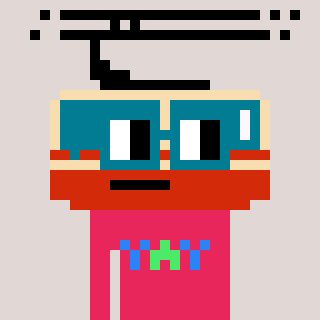
a pixel art character with square dark green glasses, a tram wagon-shaped head and a redpinkish-colored body on a warm background